Question: We are using joomla 3.4.1 with seblod 3.5
We're trying to make a form in SEblod to make a article, we want a image on the right side of the article with some text next to it and text under it

We have tried to make it work but we just wont get the results, does anyone know how to make this and which fields me need to use.
If you guys need more info just ask it.
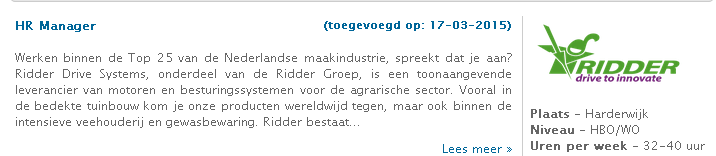
Answer: SEBLOD actually has heaps of resources to answer this on their website. This manual I think is particularly useful to you.
<URL>
Basically:
1. Create your image upload field
2. Create your text fields
3. Put your main text in the "mainbody" position
4. Put your image in the "Rightbody-a" position
5. Put your text to go under your image in the "Rightbody-b" position